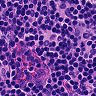
Metastatic tissue present: no